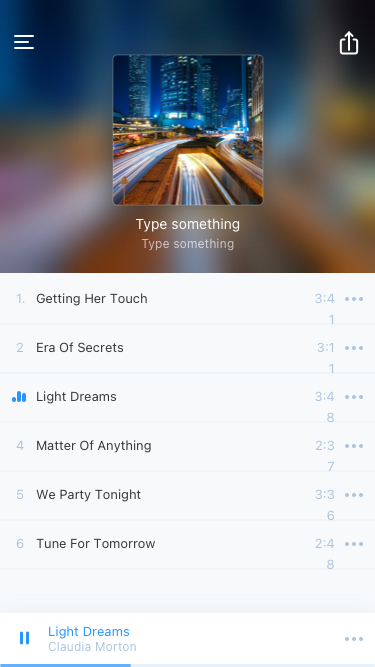
Text in this UI design:
Light Dreams
Claudia Morton
Tune For Tomorrow
6
2:48
We Party Tonight
5
3:36
Matter Of Anything
4
2:37
Light Dreams
3:48
Era Of Secrets
2
3:11
Getting Her Touch
1.
3:41
Type something
Type something